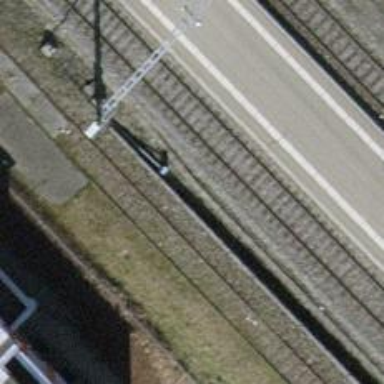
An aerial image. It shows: Abandoned railway siding with one track.